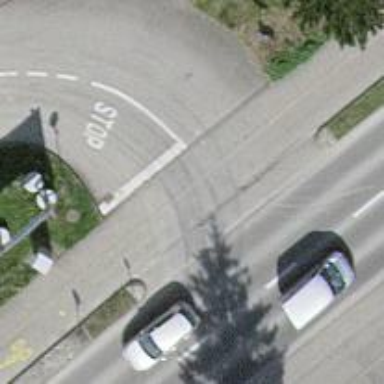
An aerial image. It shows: Asphalt sidewalk and cycleway.